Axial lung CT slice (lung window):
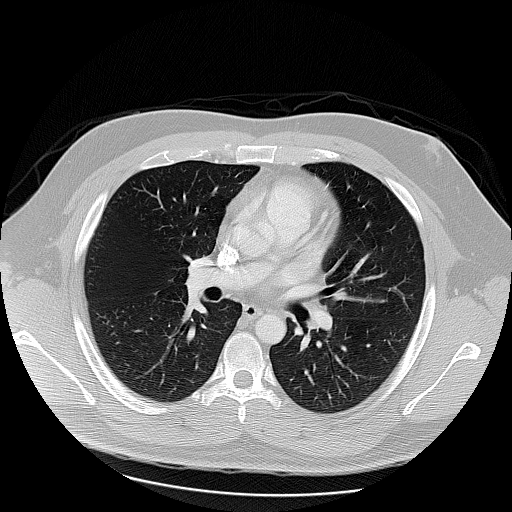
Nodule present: no